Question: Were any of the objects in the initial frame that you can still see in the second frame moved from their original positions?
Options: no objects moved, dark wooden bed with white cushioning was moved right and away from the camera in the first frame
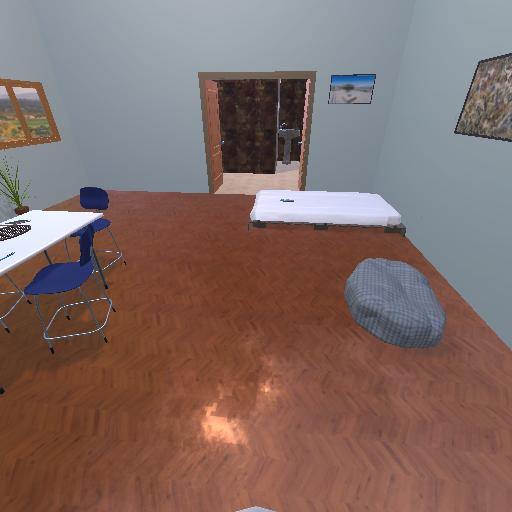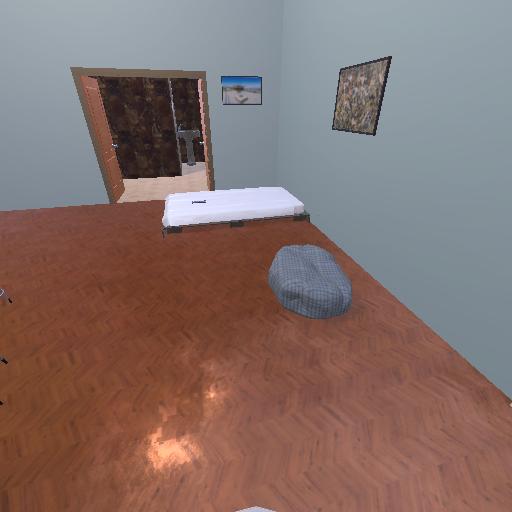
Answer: no objects moved